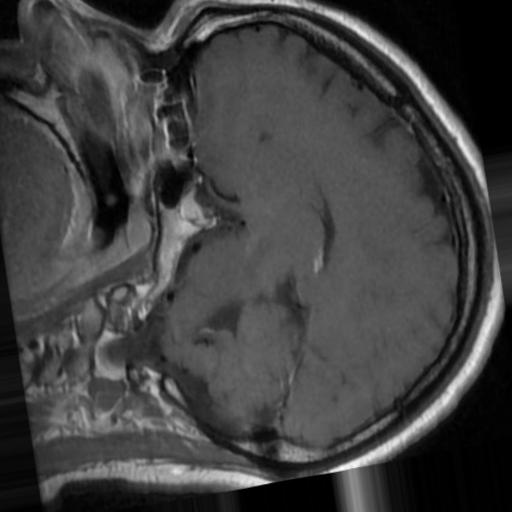
Label: brain_tumor